Aerial crown-view tile of a tropical tree (Barro Colorado Island, Panama), acquired 20250317:
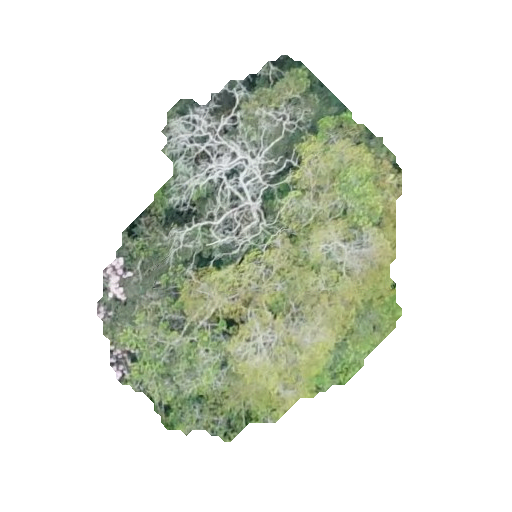
Species: Terminalia amazonia
GBIF accepted scientific name: Terminalia amazonica
Crown area: 119.672 m²